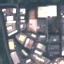
Land use / land cover class: Industrial